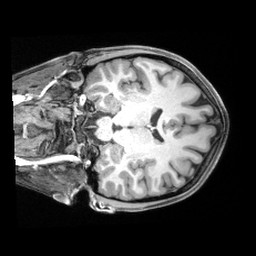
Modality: T1w
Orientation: coronal
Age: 26
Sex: female
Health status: healthy
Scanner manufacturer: siemens
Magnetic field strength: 3 T
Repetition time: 2.4 s
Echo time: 0.00194 s